Field crop: tomato
Growth stage: 1
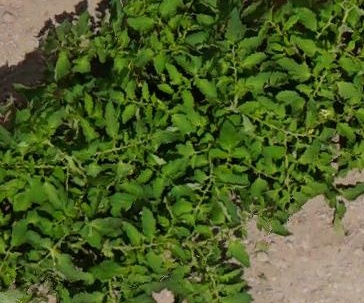
Species: tomato